Aerial crown-view tile of a tropical tree (Barro Colorado Island, Panama), acquired 20241216:
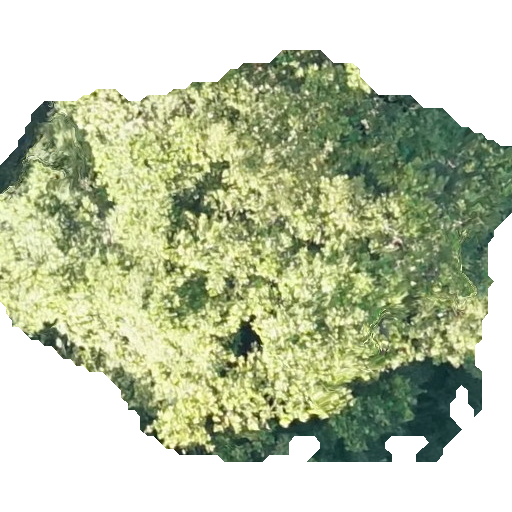
Species: Anacardium excelsum
GBIF accepted scientific name: Anacardium excelsum
Crown area: 237.779 m²